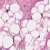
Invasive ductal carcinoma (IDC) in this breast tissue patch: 0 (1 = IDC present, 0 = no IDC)